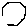
Label: hexagon